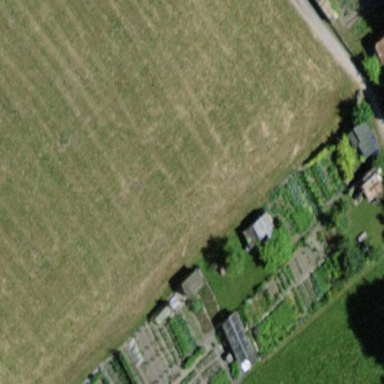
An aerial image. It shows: Area designated for allotments.